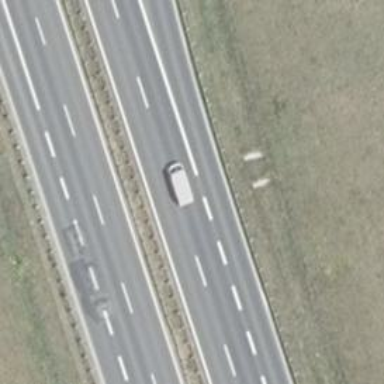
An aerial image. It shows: Motorway junction.